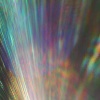
Label: sunburn